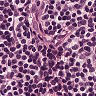
Metastatic tissue present: no